Question:
This is in Xcode 4 and it leads me to believe that I can create, and reuse, custom objects. However, I can not find any method of doing so.
Does anyone know?
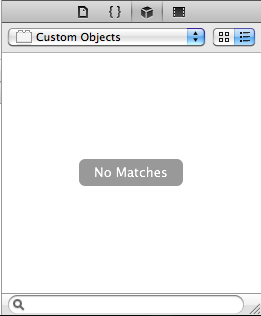
Answer: Short answer: you currently can't use the Custom Objects section to create custom objects.
The Custom Objects section contains third-party Interface Builder elements. Older versions of Xcode and Interface Builder supported the creation of custom user interface elements. <URL> contains examples of custom elements. If you open an old Xcode project in Xcode 4 that contains custom elements, those elements appear in the Custom Objects section. Xcode 4 does not currently allow you to edit xib files that contain custom user interface elements, reducing the usefulness of the Custom Objects section.
If you would like to be able to create custom user interface elements in Xcode 4, <URL>.